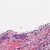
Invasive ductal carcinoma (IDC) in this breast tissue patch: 1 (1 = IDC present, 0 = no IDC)